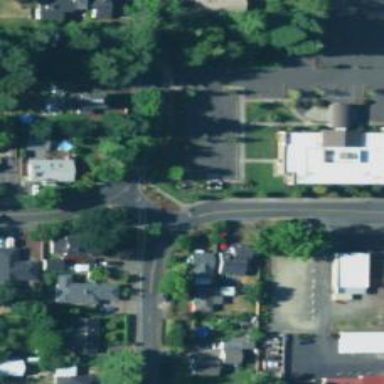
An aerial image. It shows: Residential road with sidewalk on the left side.